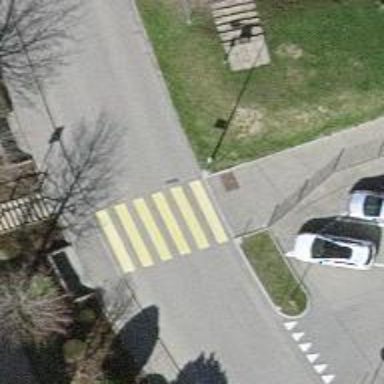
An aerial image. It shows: Marked zebra crossing with distinct zebra markings.